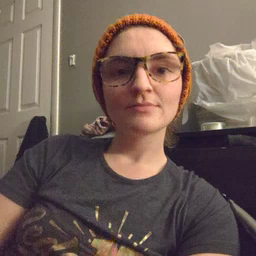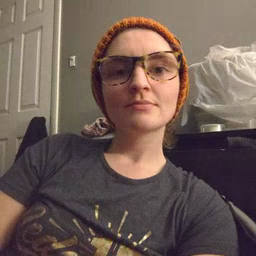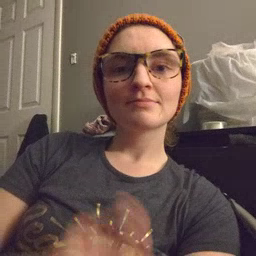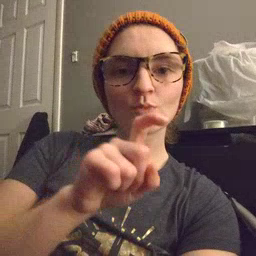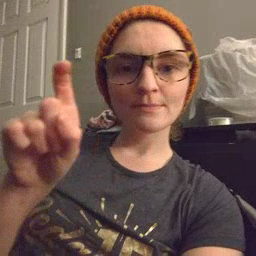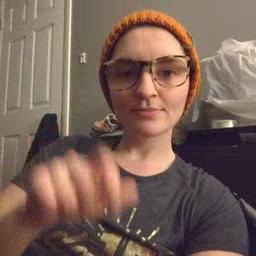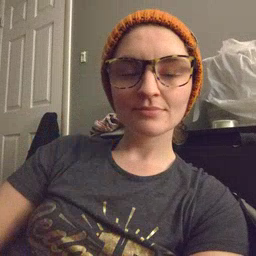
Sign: close